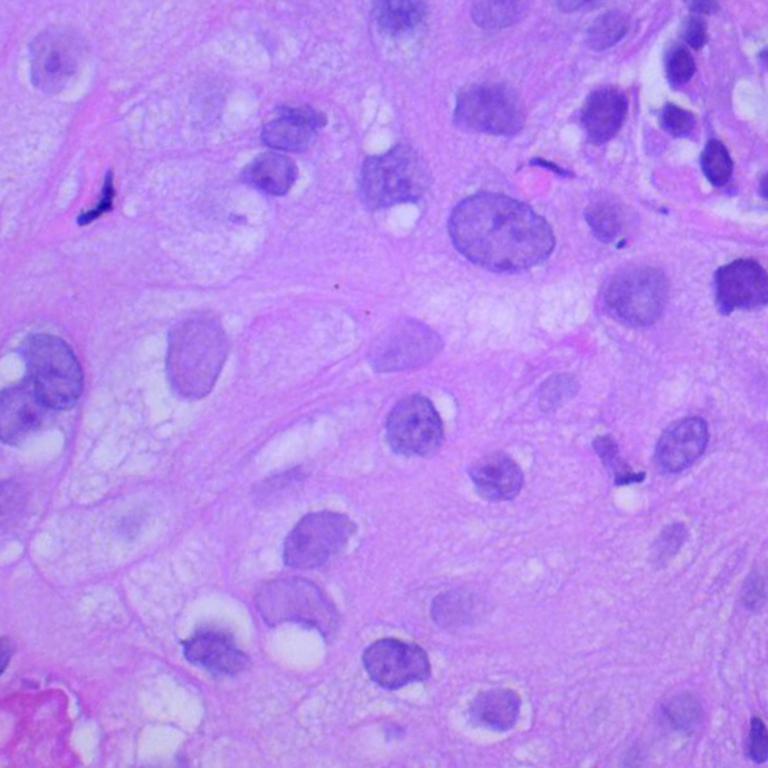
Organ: lung
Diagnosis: squamous carcinomas